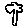
Label: tree